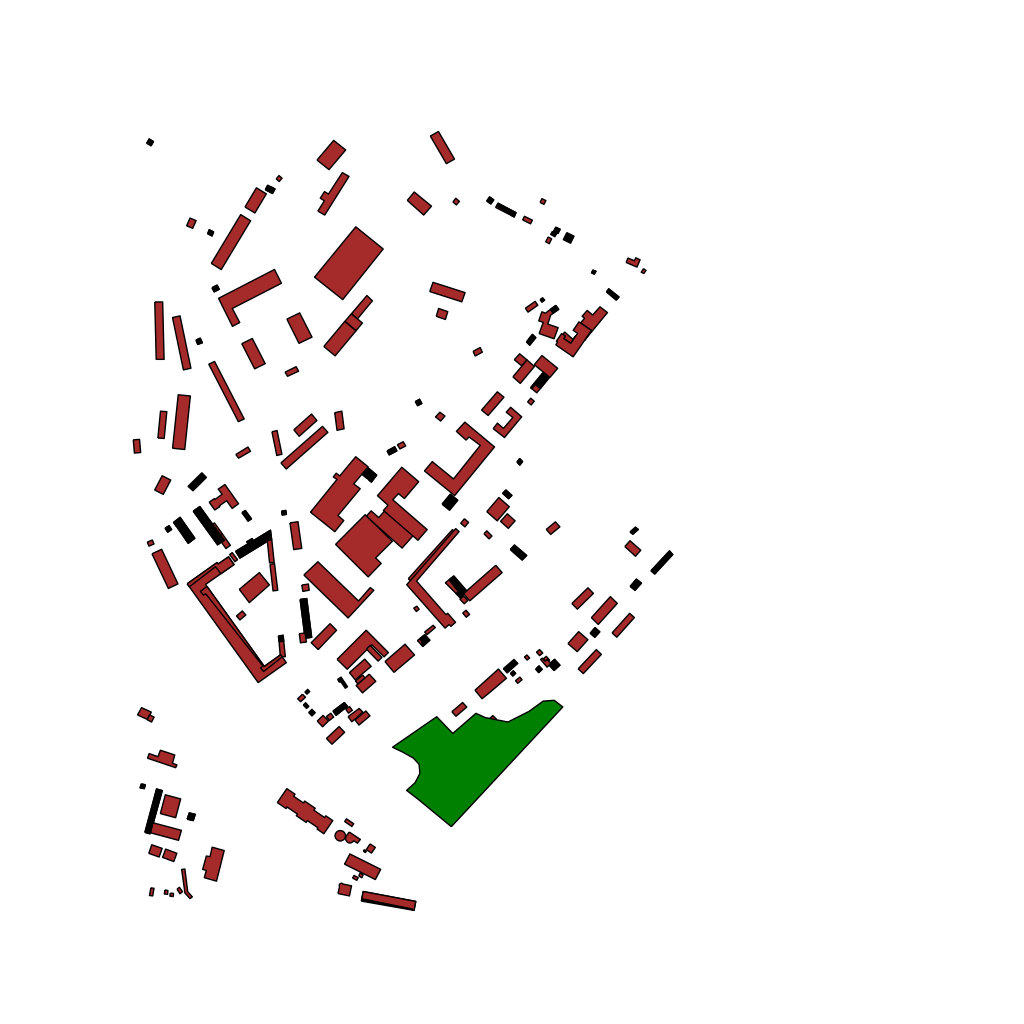
Tags: overhead vector_map, business, industrial, recreation, residential, special, soviet, individual_rise, low_rise, density_1, Building, Facility, Park, 1.0 km²